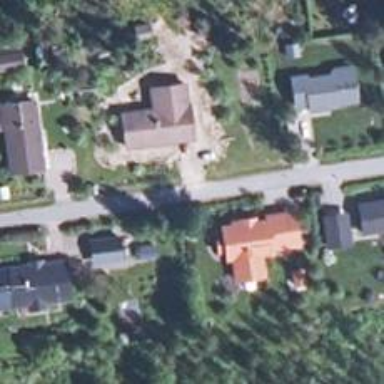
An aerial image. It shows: Living street.